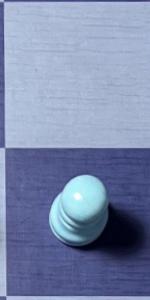
Label: Pawn_White